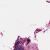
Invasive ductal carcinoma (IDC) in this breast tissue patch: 0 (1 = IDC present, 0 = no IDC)